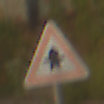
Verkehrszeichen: Vorfahrt
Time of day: SunriseSunset
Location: Outdoor (Suburban)
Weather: PartlyCloudy
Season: NotSpecified
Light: Natural